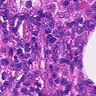
Metastatic tissue present: no